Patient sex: M
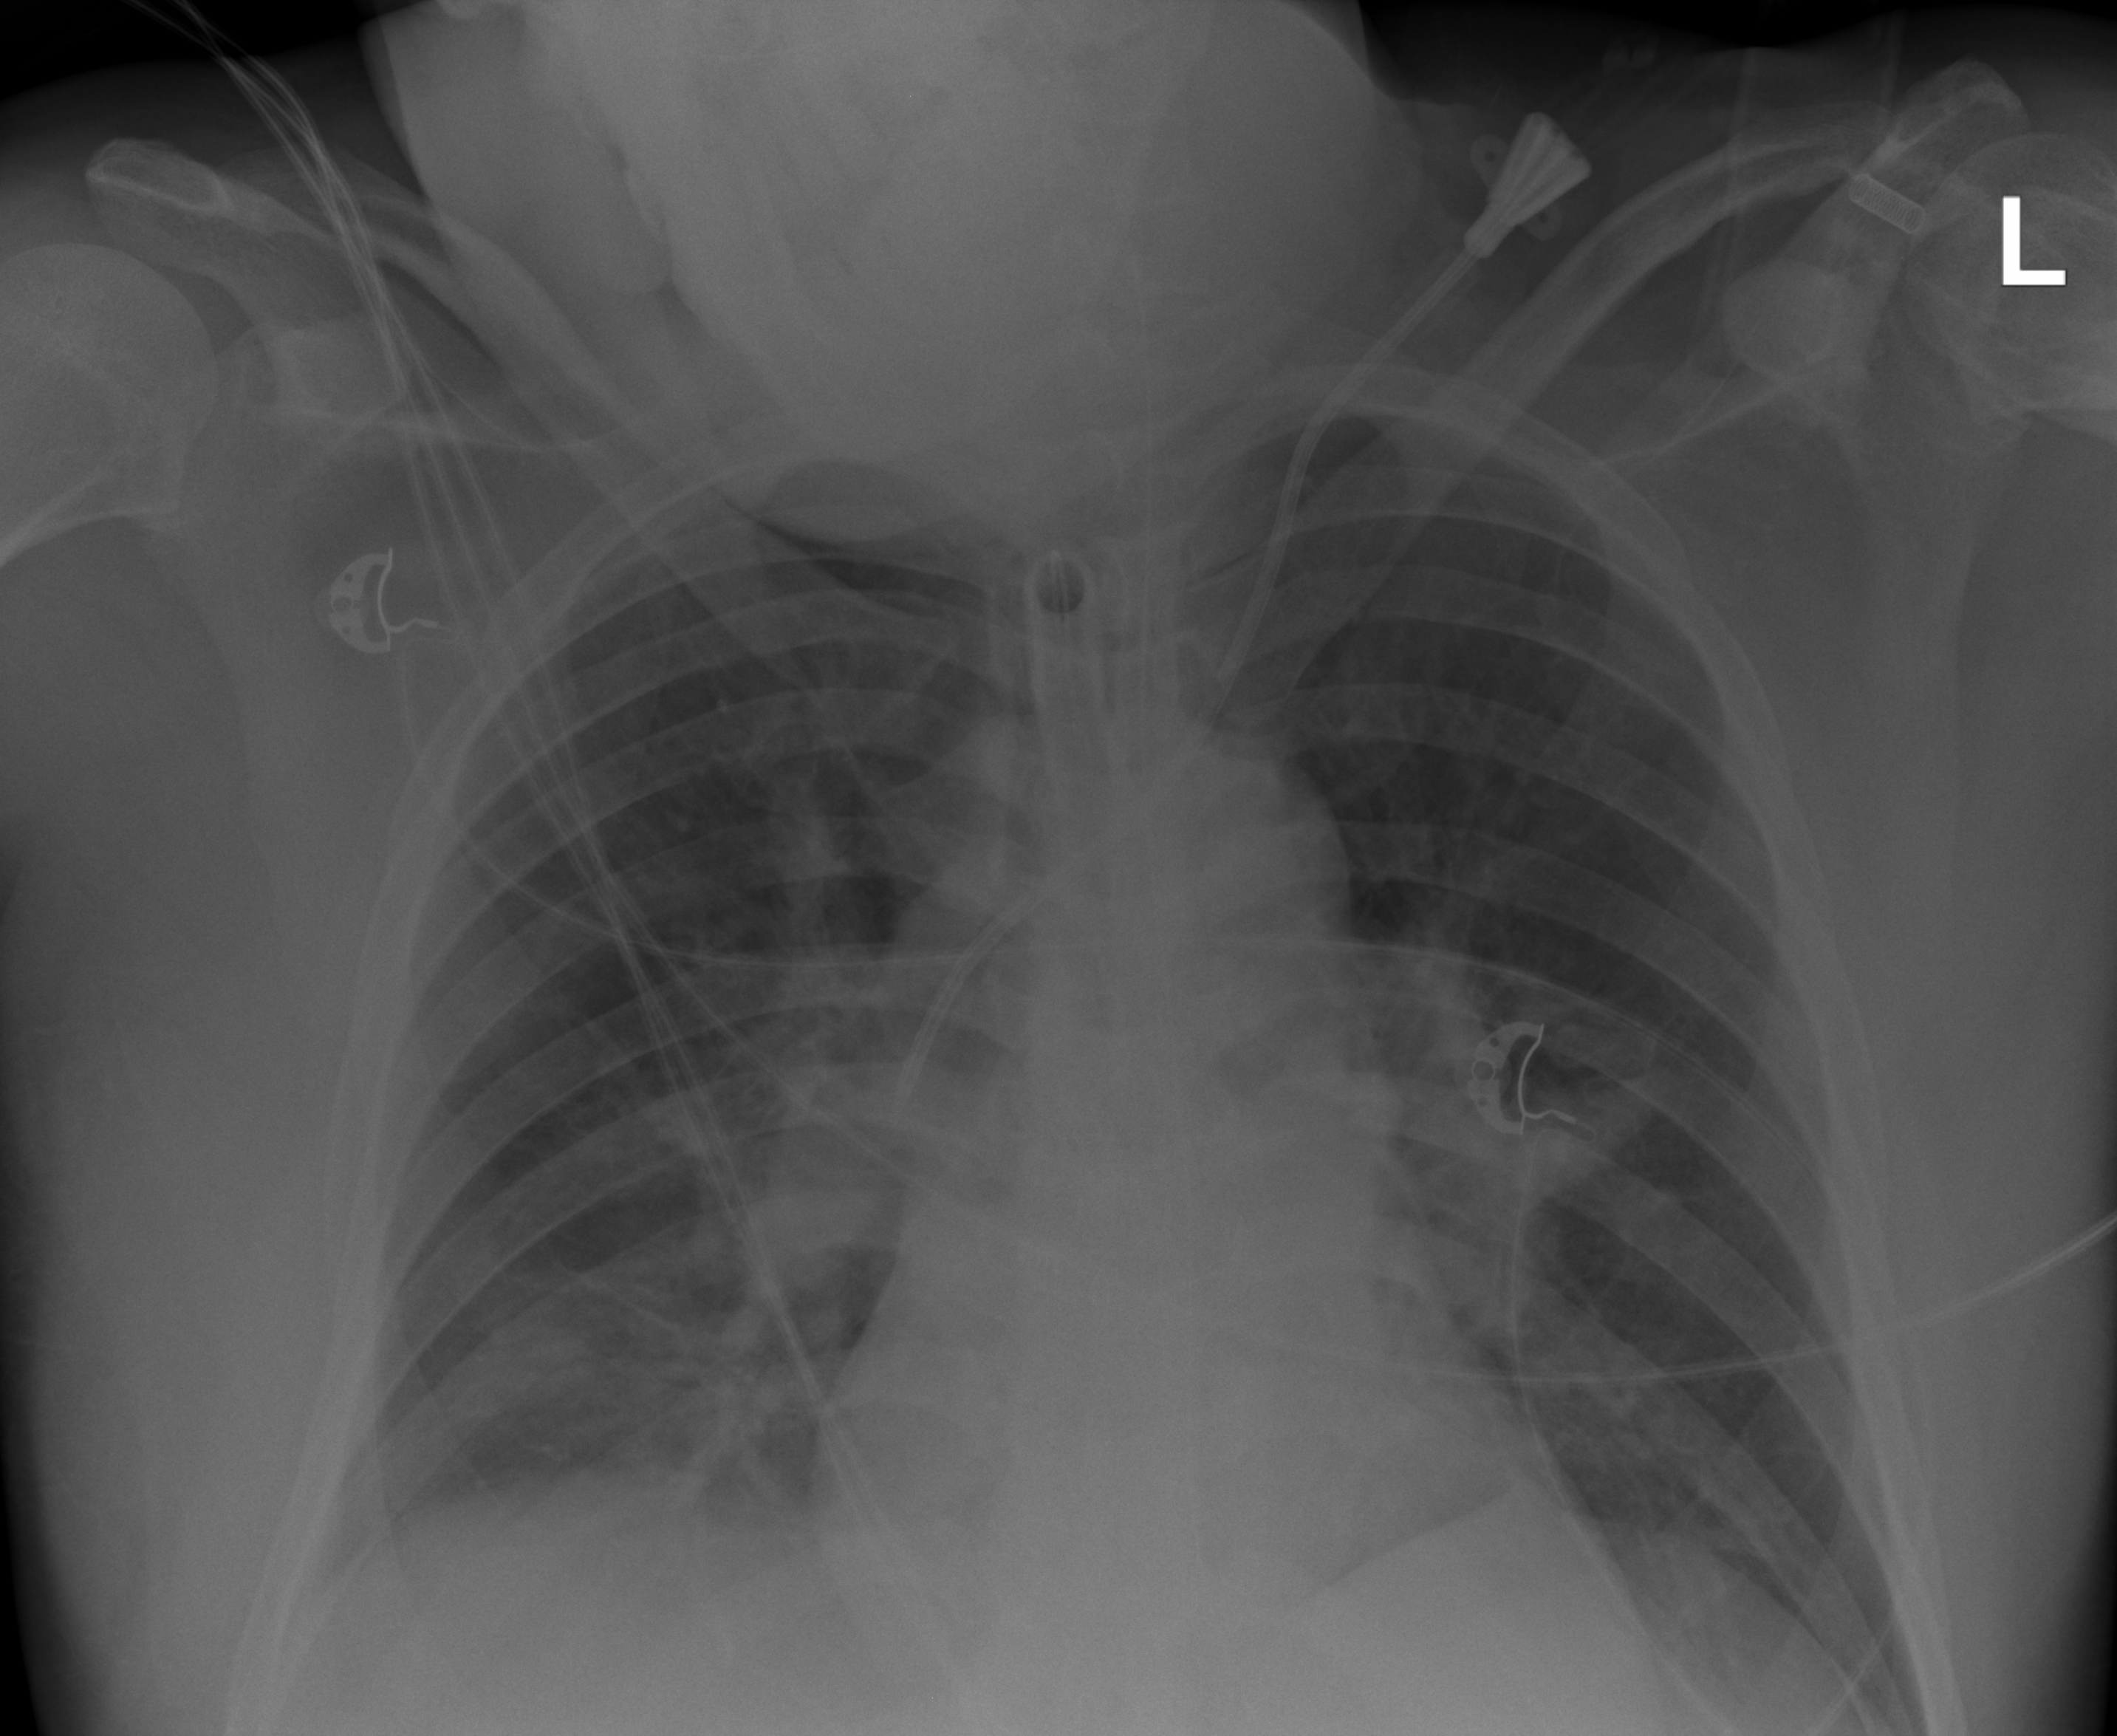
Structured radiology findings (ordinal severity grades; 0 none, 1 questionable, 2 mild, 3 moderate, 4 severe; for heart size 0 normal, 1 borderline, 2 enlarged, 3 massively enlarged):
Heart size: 0
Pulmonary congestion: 2
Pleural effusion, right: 2
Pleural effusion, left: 0
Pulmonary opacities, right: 2
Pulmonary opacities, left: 2
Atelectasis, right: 2
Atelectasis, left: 2